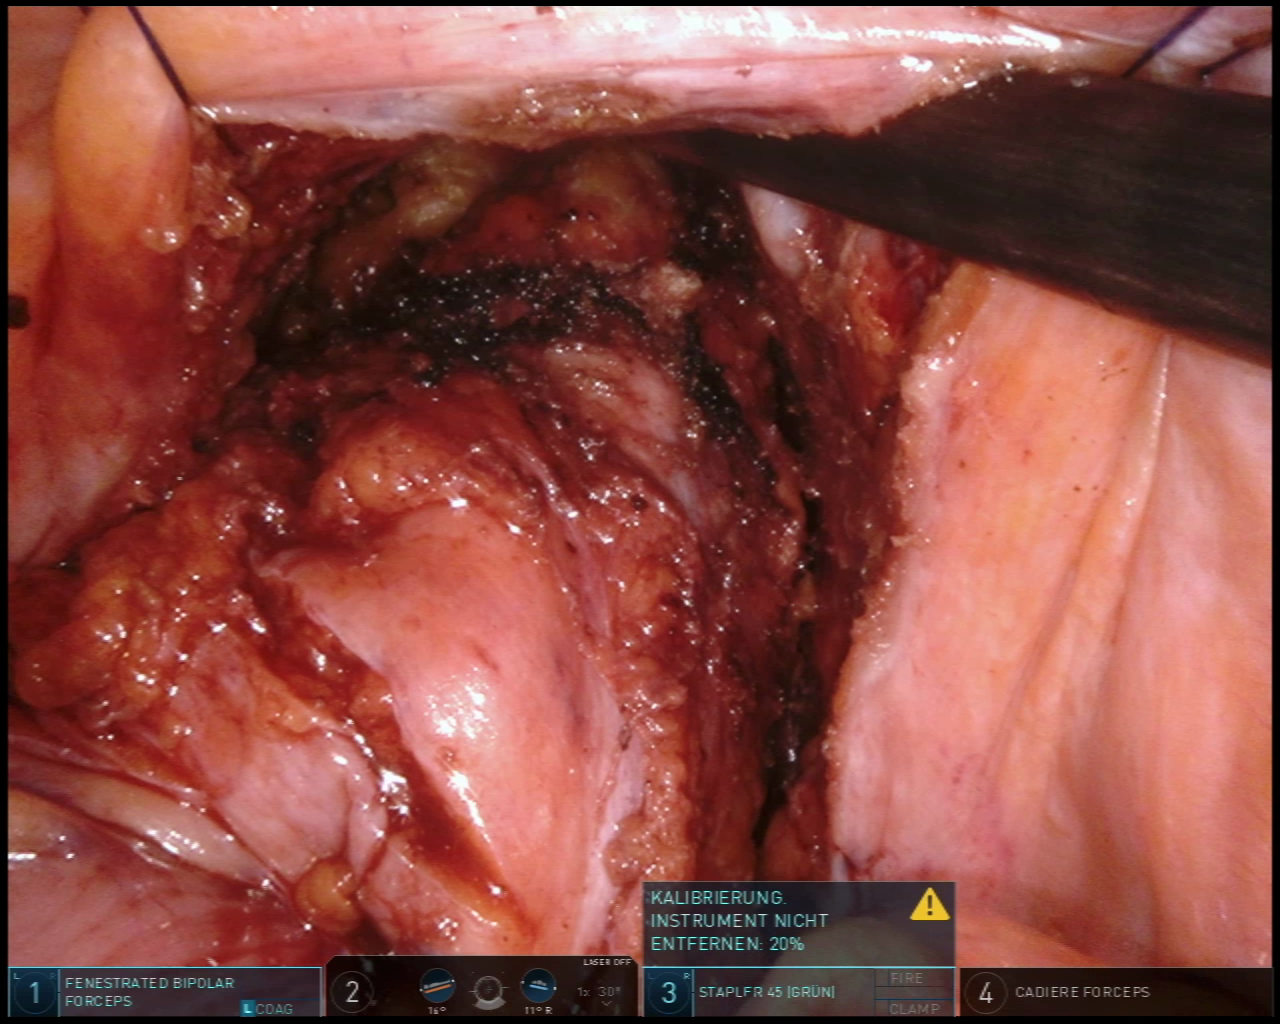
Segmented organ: vesicular_glands
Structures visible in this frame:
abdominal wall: no
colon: no
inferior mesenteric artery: no
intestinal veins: no
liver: no
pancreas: no
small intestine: no
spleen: no
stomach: no
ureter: no
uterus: no
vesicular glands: yes